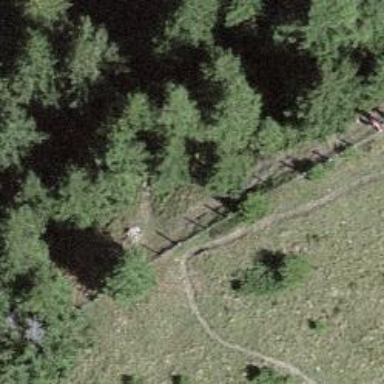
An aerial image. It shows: Ground path.